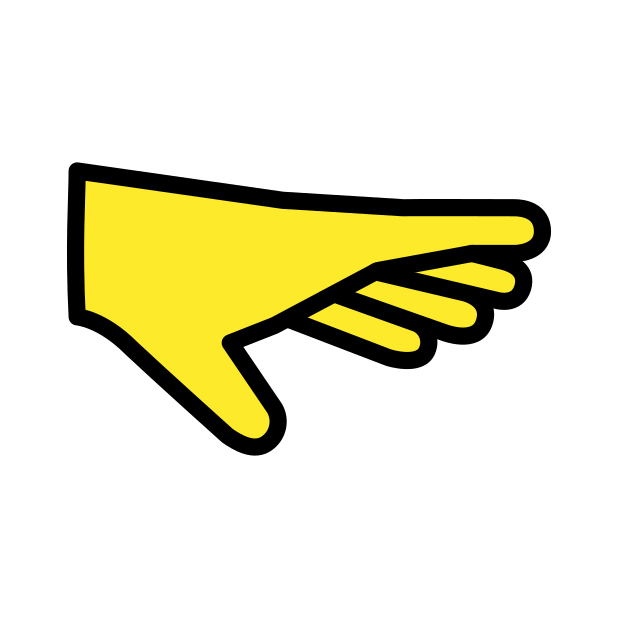
Emoji: 🫳
Name: palm down hand
Unicode: 0x1faf3